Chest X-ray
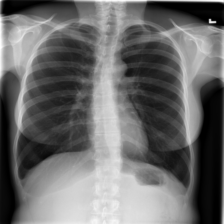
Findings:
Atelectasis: negative
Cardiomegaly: negative
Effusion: negative
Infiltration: positive
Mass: negative
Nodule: negative
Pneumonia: negative
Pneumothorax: negative
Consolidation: negative
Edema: negative
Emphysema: negative
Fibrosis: negative
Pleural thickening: negative
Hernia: negative